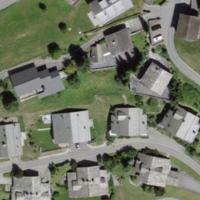
EUNIS habitat code: 55
Species observed at this site:
Oenothera glazioviana